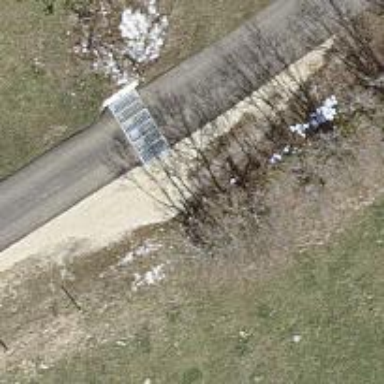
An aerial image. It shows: Cattle grid barrier.